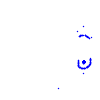
Particle: kaon